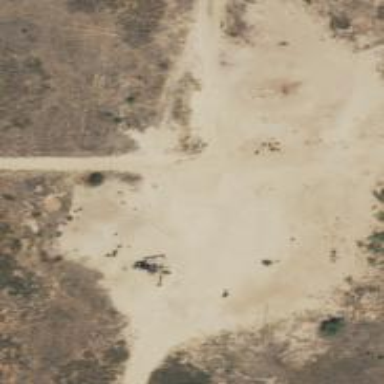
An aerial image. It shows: Petroleum well.